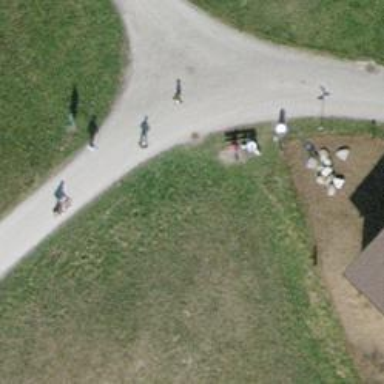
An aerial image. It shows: Black bench.